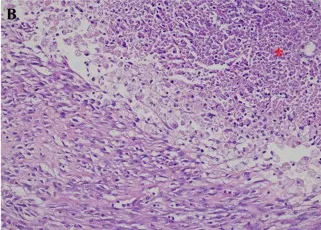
A 24-year-old man was diagnosed with a primary urachal leiomyosarcoma. There was necrosis observed in this tumor (B), red star, HE x 200).
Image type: pathology (h&e)